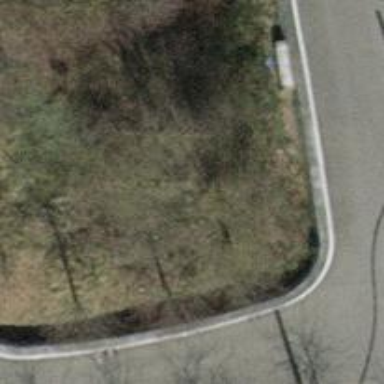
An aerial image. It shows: Retaining wall.